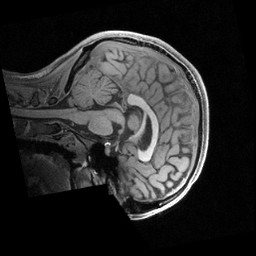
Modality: T1w
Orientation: sagittal
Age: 19
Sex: female
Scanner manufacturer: siemens
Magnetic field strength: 3 T
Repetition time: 2.4 s
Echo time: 0.00231 s